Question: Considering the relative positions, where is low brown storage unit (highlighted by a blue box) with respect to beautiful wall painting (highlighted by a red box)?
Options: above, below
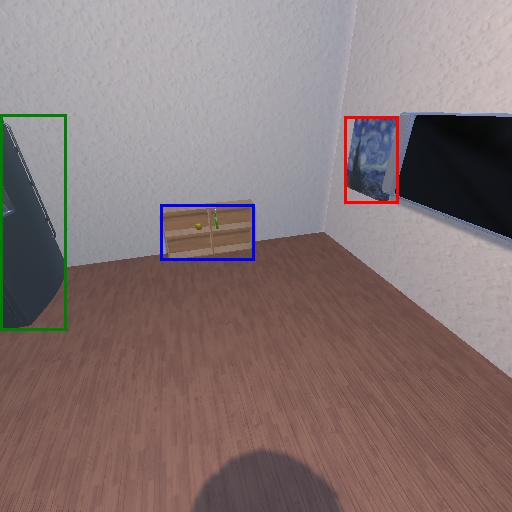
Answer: above